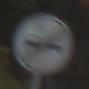
Verkehrszeichen: EndeUeberholverbot
Umgebung: Outdoor, Nature
Tageszeit: Midday
Wetter: PartlyCloudy
Licht: Natural
Jahreszeit: NotSpecified
Kontrast: HighContrast